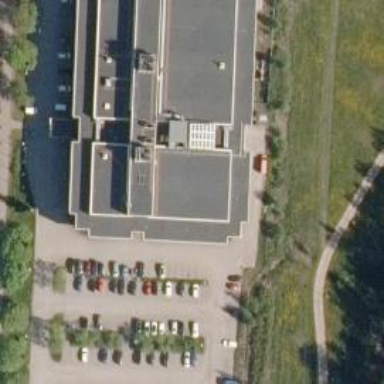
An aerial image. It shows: Commercial building.